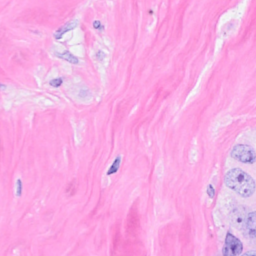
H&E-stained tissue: Breast